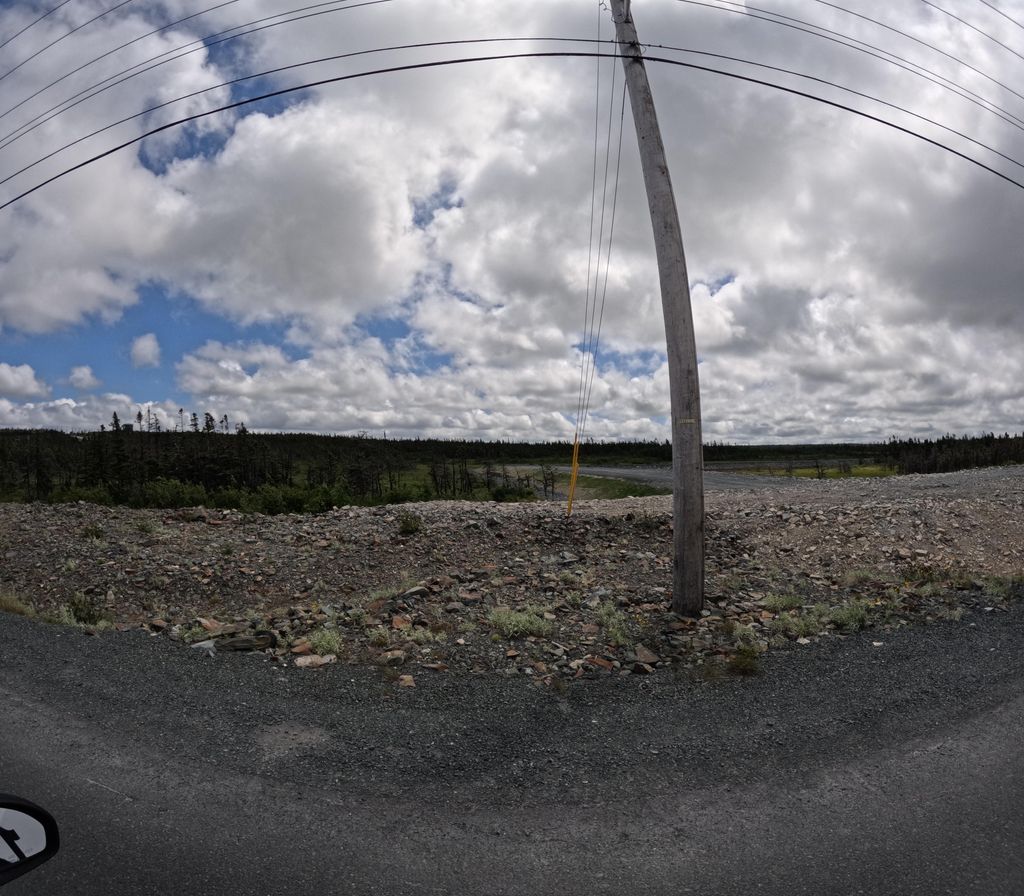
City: st_johns